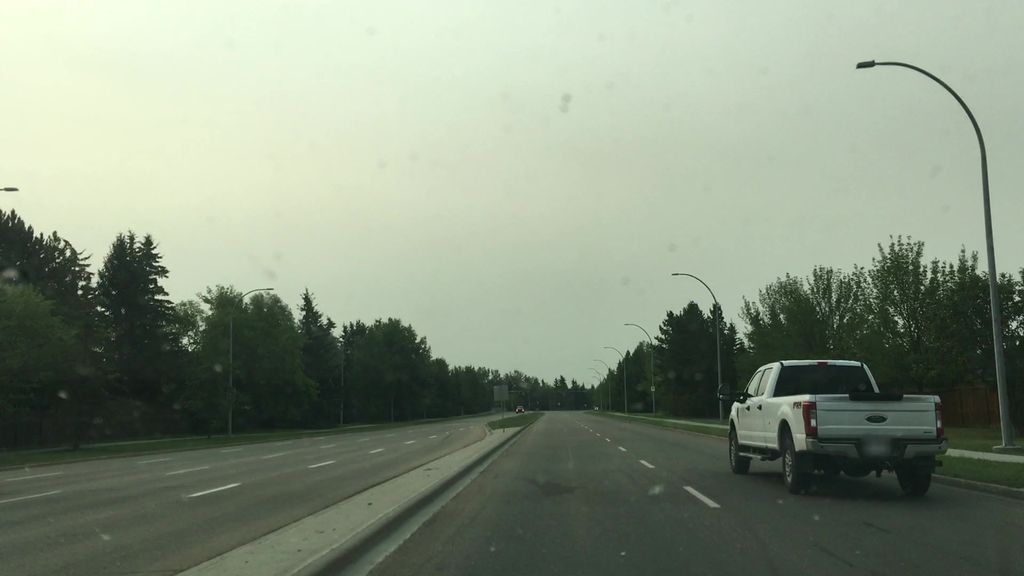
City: edmonton